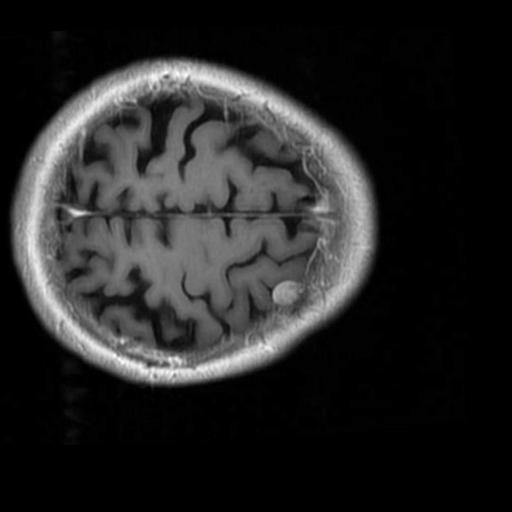
Label: brain_menin